Question: I want to hide page header and details section if there are no more records to show. Actually if there are such number of records that can be fit on first page then second page is showing page header and empty details section. How to avoid from this?

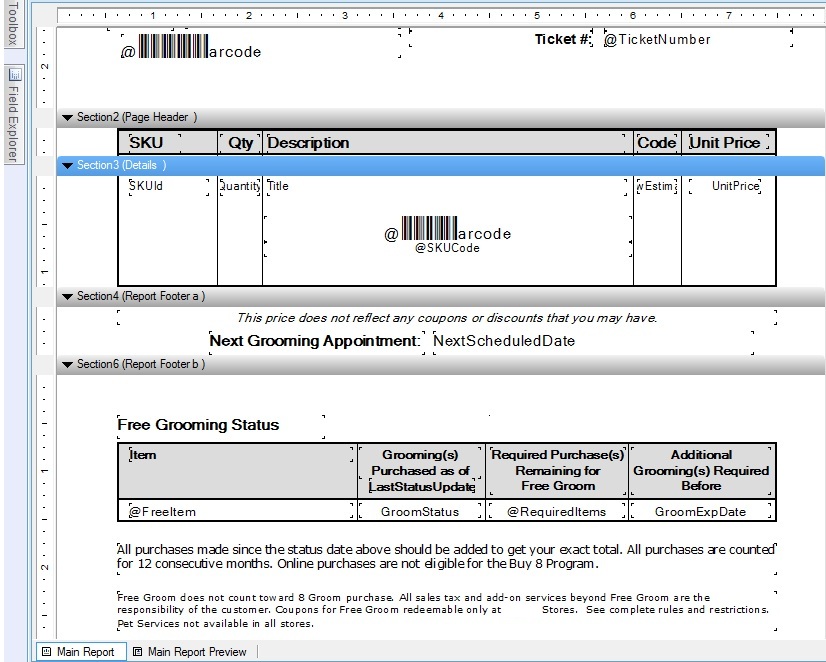
Answer: Can't you use group header instead of page header? In group options, you can set 'repeat group header on each page' - this is IMHO correct way to display column headers.